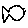
Label: fish